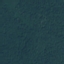
Label: Forest